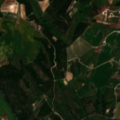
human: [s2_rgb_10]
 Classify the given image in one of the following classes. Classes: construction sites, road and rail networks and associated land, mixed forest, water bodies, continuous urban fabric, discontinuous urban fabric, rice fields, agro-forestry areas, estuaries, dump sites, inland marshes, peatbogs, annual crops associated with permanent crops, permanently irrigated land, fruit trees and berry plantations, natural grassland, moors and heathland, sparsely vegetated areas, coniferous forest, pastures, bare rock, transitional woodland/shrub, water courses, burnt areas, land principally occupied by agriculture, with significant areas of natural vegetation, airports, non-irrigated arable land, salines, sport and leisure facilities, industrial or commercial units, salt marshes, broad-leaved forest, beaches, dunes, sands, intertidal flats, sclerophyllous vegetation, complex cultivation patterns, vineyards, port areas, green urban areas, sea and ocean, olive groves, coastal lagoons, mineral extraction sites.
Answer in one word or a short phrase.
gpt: permanently irrigated land, annual crops associated with permanent crops, complex cultivation patterns, land principally occupied by agriculture, with significant areas of natural vegetation, moors and heathland